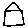
Label: house